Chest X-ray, PA view. Patient: 46 years old, sex F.
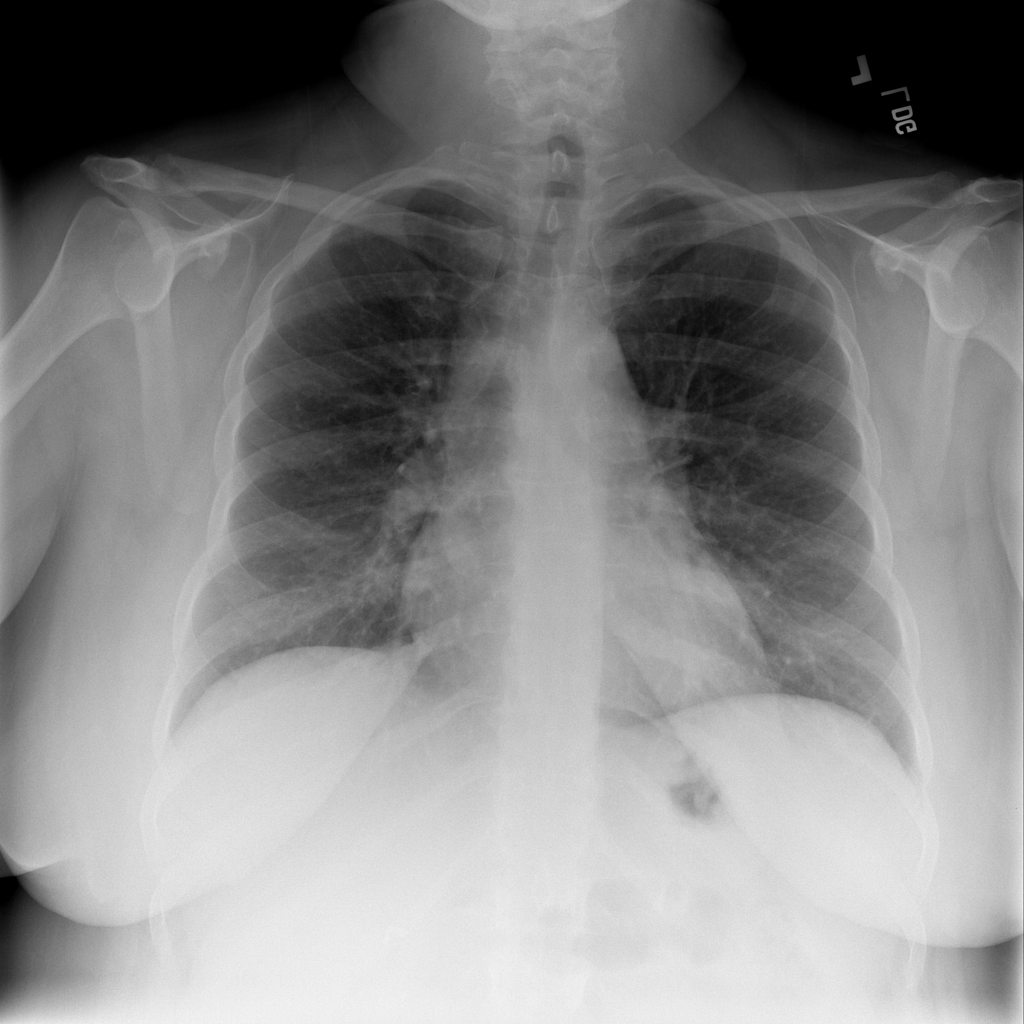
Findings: No Finding